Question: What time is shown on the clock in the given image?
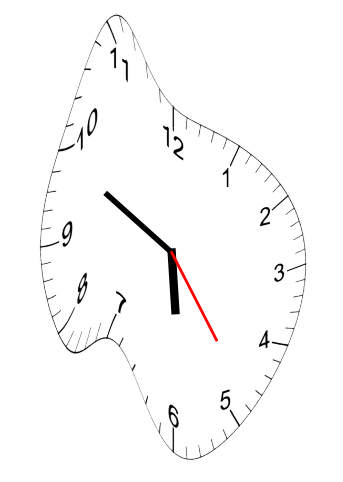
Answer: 05:49:24